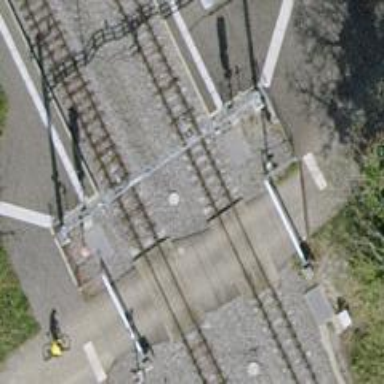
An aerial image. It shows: Level crossing at the railway with full barrier.